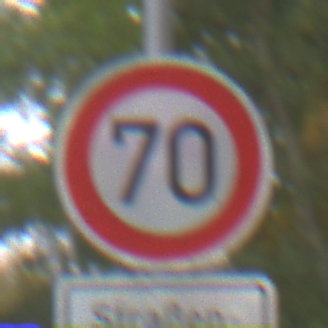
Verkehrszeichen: Geschwindigkeit70
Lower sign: HinweiseAufGefahrenDurchVerbaleAngabe3
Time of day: Midday
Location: Outdoor (Nature)
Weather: Overcast
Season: Autumn
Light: Natural